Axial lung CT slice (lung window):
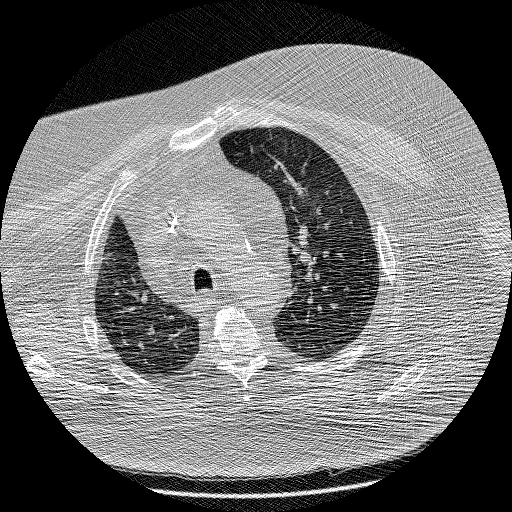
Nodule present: no